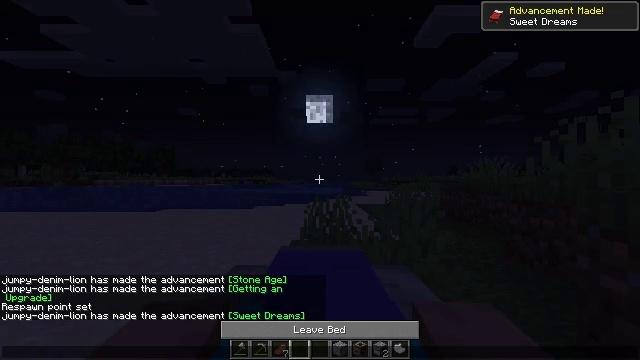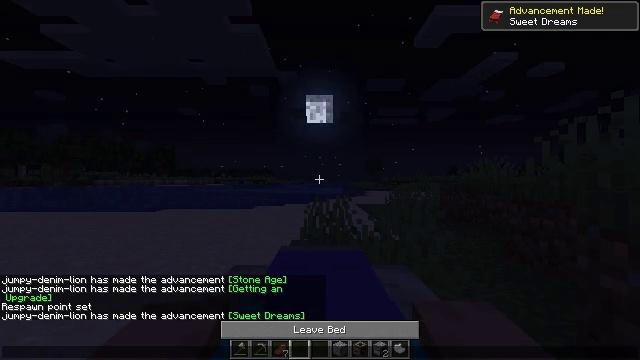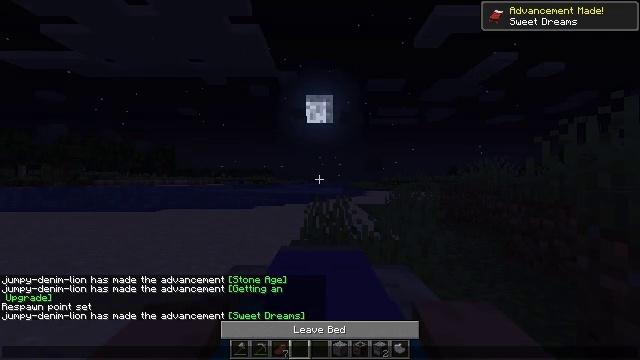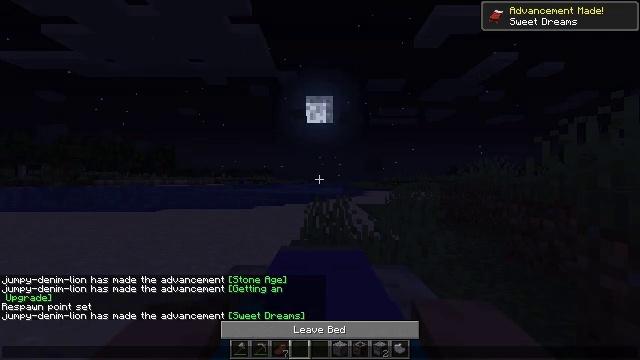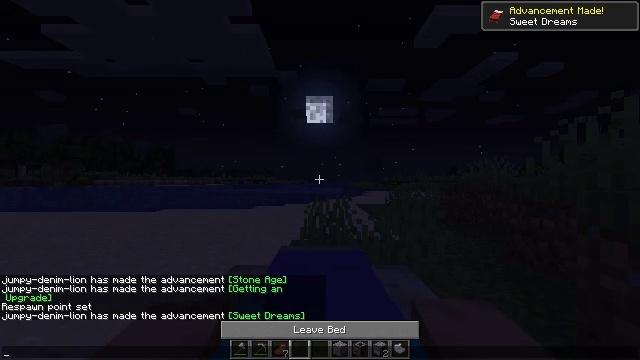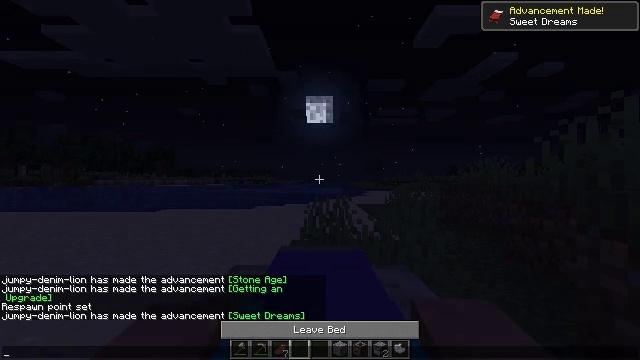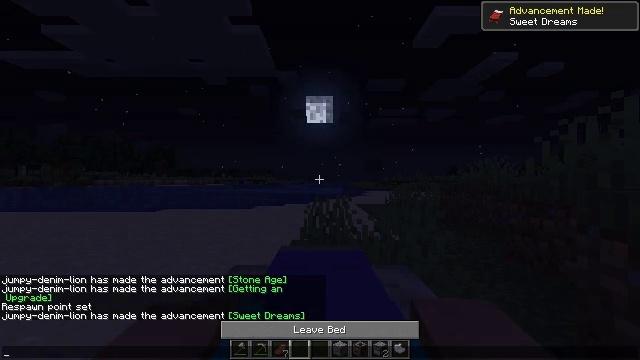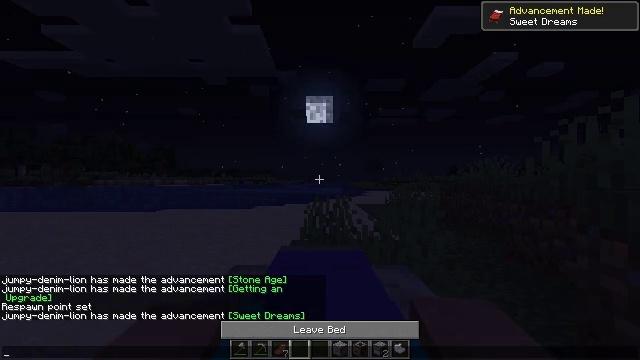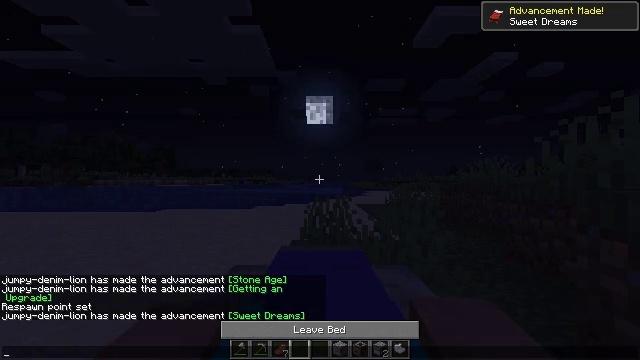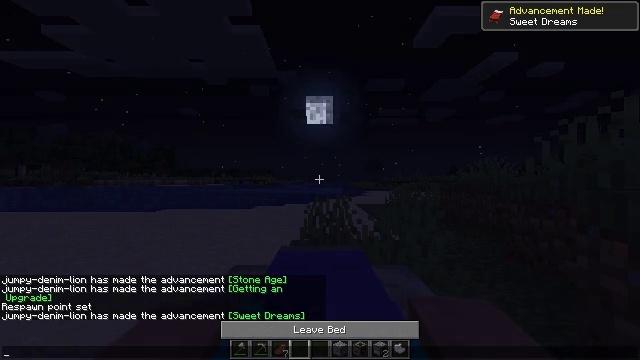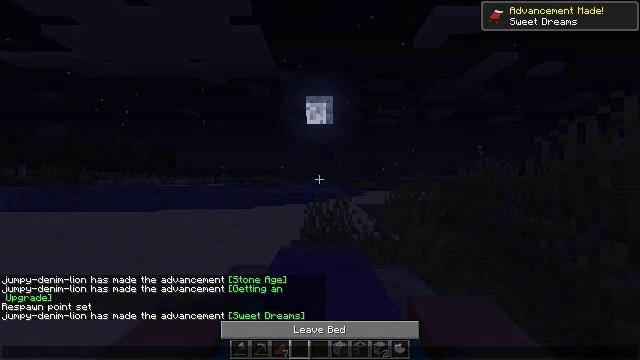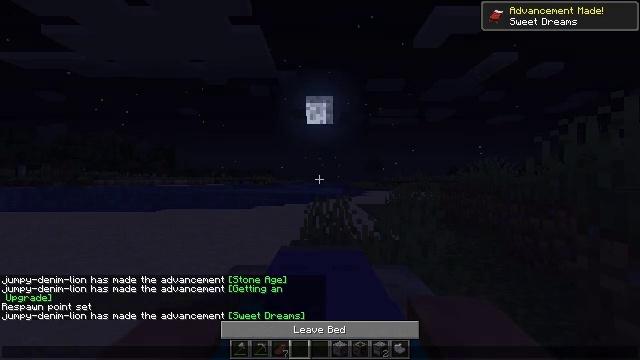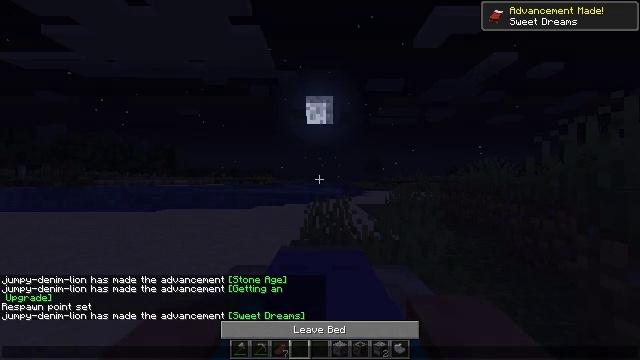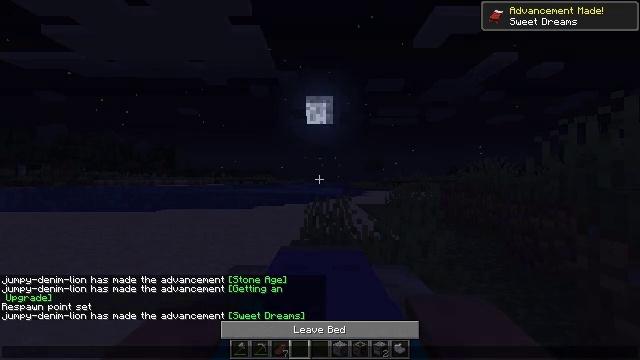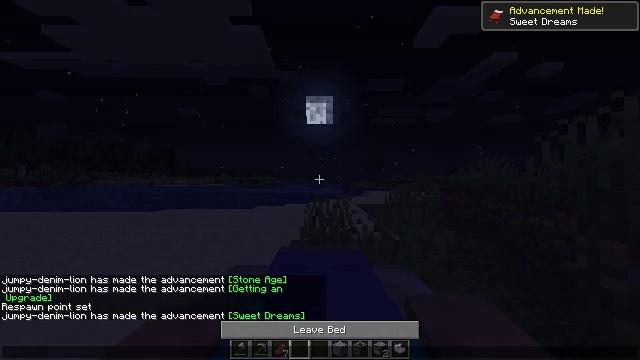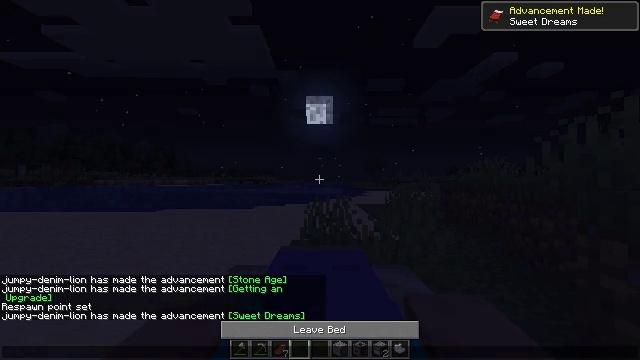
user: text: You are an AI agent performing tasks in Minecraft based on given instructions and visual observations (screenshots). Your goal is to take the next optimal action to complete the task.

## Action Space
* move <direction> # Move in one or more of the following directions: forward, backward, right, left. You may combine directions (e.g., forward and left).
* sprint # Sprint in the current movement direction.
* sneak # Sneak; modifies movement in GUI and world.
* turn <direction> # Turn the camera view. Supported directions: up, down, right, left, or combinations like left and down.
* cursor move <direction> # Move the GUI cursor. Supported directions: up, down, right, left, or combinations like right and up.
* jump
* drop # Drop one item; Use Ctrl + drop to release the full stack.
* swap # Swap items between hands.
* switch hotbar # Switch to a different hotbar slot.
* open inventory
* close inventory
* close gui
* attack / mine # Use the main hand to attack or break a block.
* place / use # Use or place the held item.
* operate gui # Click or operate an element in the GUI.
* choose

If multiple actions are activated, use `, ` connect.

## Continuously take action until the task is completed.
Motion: motion action
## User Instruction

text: Break a light gray bed.
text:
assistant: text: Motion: no_op
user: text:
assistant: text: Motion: no_op
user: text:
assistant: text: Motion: no_op
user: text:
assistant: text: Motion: no_op
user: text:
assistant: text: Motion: no_op
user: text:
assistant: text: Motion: no_op
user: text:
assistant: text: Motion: no_op
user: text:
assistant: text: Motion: no_op
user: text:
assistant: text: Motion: no_op
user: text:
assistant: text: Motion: no_op
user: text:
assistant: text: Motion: no_op
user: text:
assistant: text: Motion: no_op
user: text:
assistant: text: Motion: no_op
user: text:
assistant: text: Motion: no_op
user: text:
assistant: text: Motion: no_op
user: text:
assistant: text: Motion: no_op
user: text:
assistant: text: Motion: no_op
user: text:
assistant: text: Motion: no_op
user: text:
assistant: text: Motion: no_op
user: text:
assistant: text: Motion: no_op
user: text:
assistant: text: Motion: no_op
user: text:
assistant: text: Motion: no_op
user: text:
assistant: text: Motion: no_op
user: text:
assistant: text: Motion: no_op
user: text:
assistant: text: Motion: no_op
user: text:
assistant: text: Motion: no_op
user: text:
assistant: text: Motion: no_op
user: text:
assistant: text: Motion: no_op
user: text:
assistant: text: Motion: no_op
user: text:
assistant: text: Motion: no_op